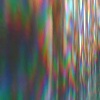
Label: sunburn